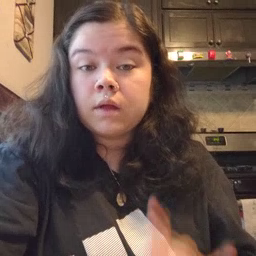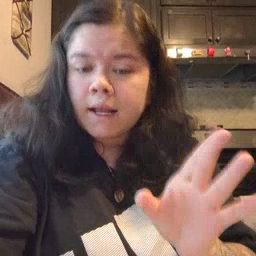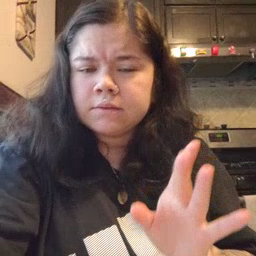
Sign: hate